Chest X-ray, PA view. Patient: 27 years old, sex M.
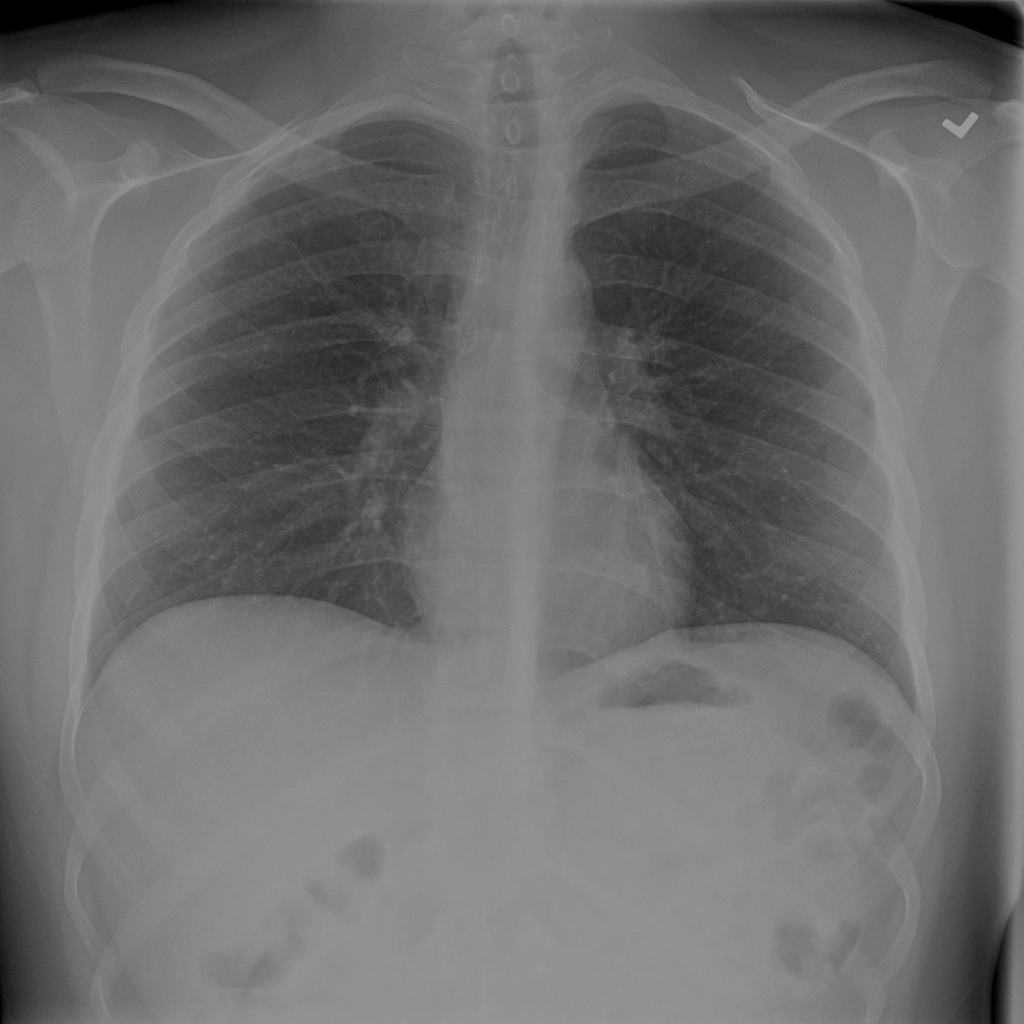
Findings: No Finding